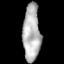
Tissue: lung
Cell type: Epithelial cells
Senescence score: 0.1341
Nuclear area (px): 970
Mean DAPI intensity: 179.313